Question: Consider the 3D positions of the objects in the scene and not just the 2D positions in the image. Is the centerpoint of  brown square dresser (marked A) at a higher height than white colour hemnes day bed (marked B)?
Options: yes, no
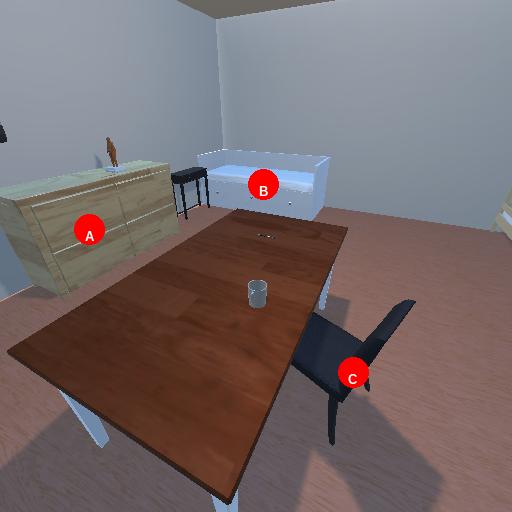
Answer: yes